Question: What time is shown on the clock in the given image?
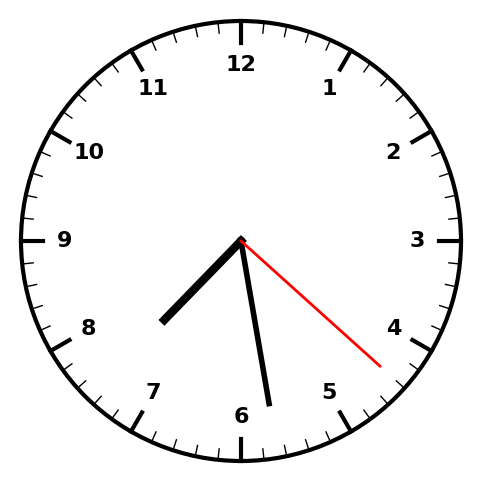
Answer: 07:28:22